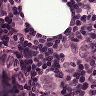
Metastatic tissue present: yes